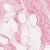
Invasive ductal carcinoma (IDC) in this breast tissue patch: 0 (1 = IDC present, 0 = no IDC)